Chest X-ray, AP view. Patient: 15 years old, sex M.
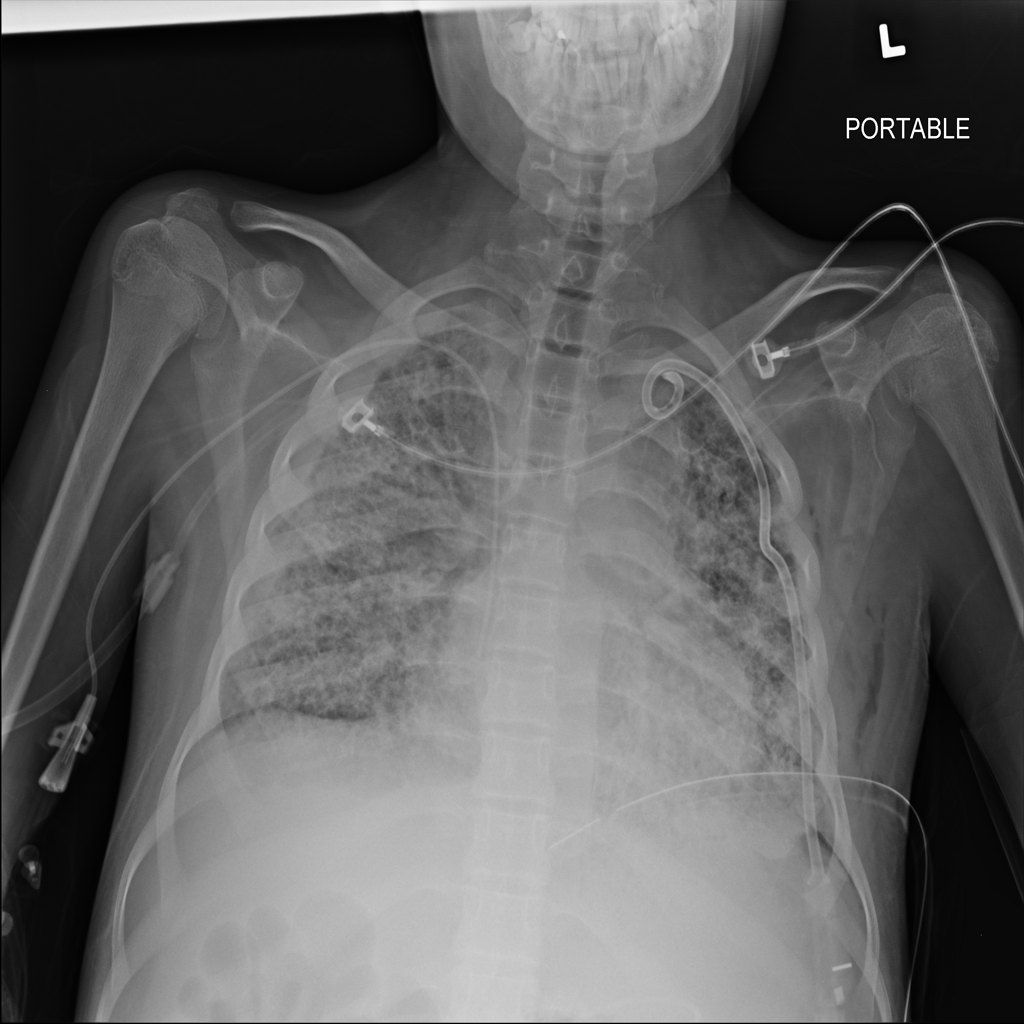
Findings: Pleural_Thickening, Pneumothorax